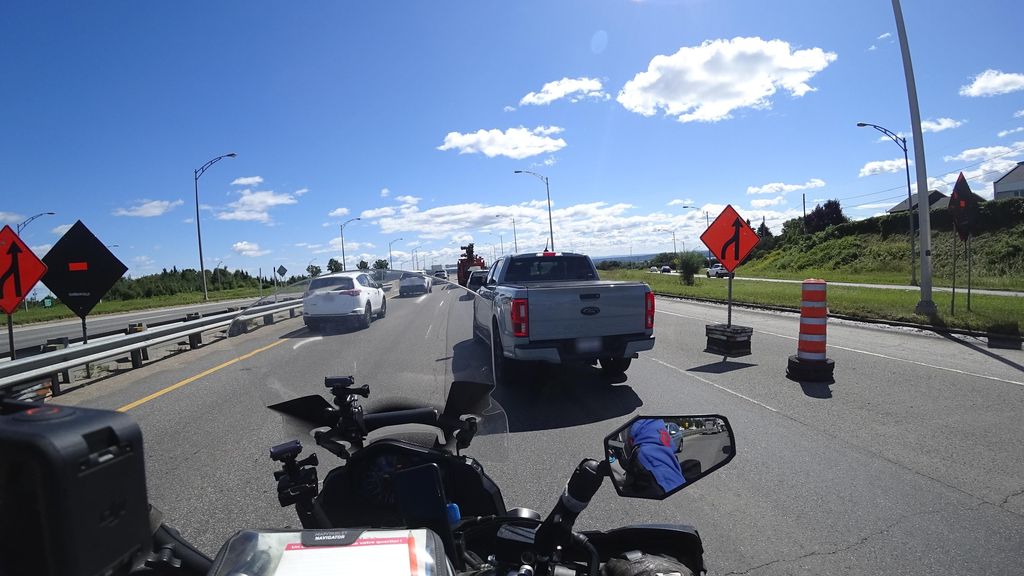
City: quebec_city